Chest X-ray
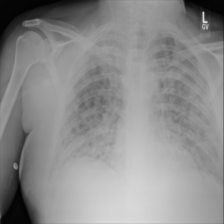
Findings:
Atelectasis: negative
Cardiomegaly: negative
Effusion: negative
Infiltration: positive
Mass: negative
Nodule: negative
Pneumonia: negative
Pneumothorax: negative
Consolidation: negative
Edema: negative
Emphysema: negative
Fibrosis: negative
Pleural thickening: negative
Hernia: negative